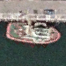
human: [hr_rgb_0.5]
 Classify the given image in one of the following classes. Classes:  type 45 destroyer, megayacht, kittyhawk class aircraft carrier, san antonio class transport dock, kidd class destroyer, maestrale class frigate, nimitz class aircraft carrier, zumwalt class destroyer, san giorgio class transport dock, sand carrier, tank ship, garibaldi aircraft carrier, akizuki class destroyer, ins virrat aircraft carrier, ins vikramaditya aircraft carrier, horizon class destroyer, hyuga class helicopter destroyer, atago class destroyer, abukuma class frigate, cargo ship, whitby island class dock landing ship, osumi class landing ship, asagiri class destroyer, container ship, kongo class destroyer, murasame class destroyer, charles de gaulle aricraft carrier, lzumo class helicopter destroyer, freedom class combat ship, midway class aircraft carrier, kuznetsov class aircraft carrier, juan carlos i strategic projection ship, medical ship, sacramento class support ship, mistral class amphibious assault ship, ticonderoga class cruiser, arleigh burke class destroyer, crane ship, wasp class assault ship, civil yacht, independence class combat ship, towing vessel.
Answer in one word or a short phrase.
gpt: Towing vessel